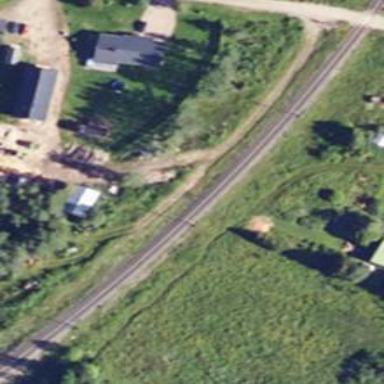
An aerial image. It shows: Railway track with continuous electrified contact line.